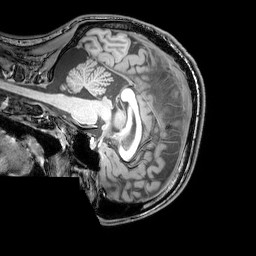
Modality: T1w
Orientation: sagittal
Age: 20
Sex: male
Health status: healthy
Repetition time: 0.081 s
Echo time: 0.037 s